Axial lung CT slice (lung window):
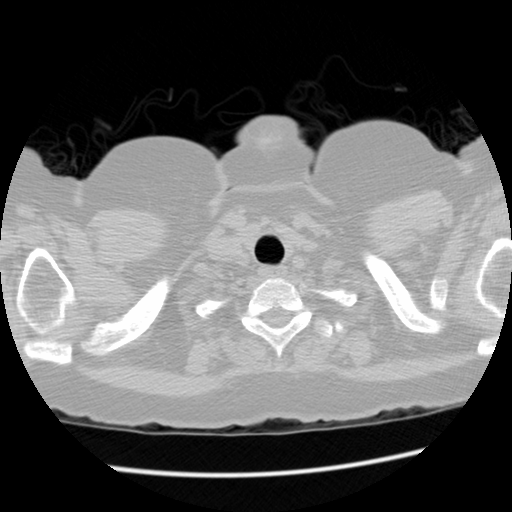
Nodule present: no